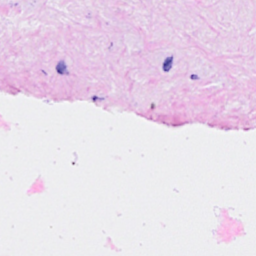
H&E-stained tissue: Breast